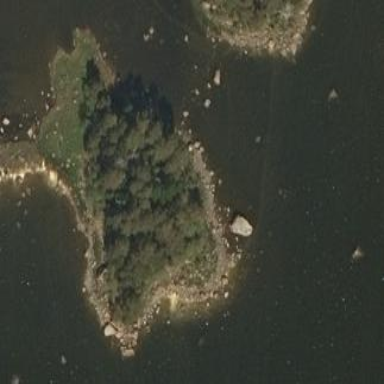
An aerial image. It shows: Islet located along the natural coastline.